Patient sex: M
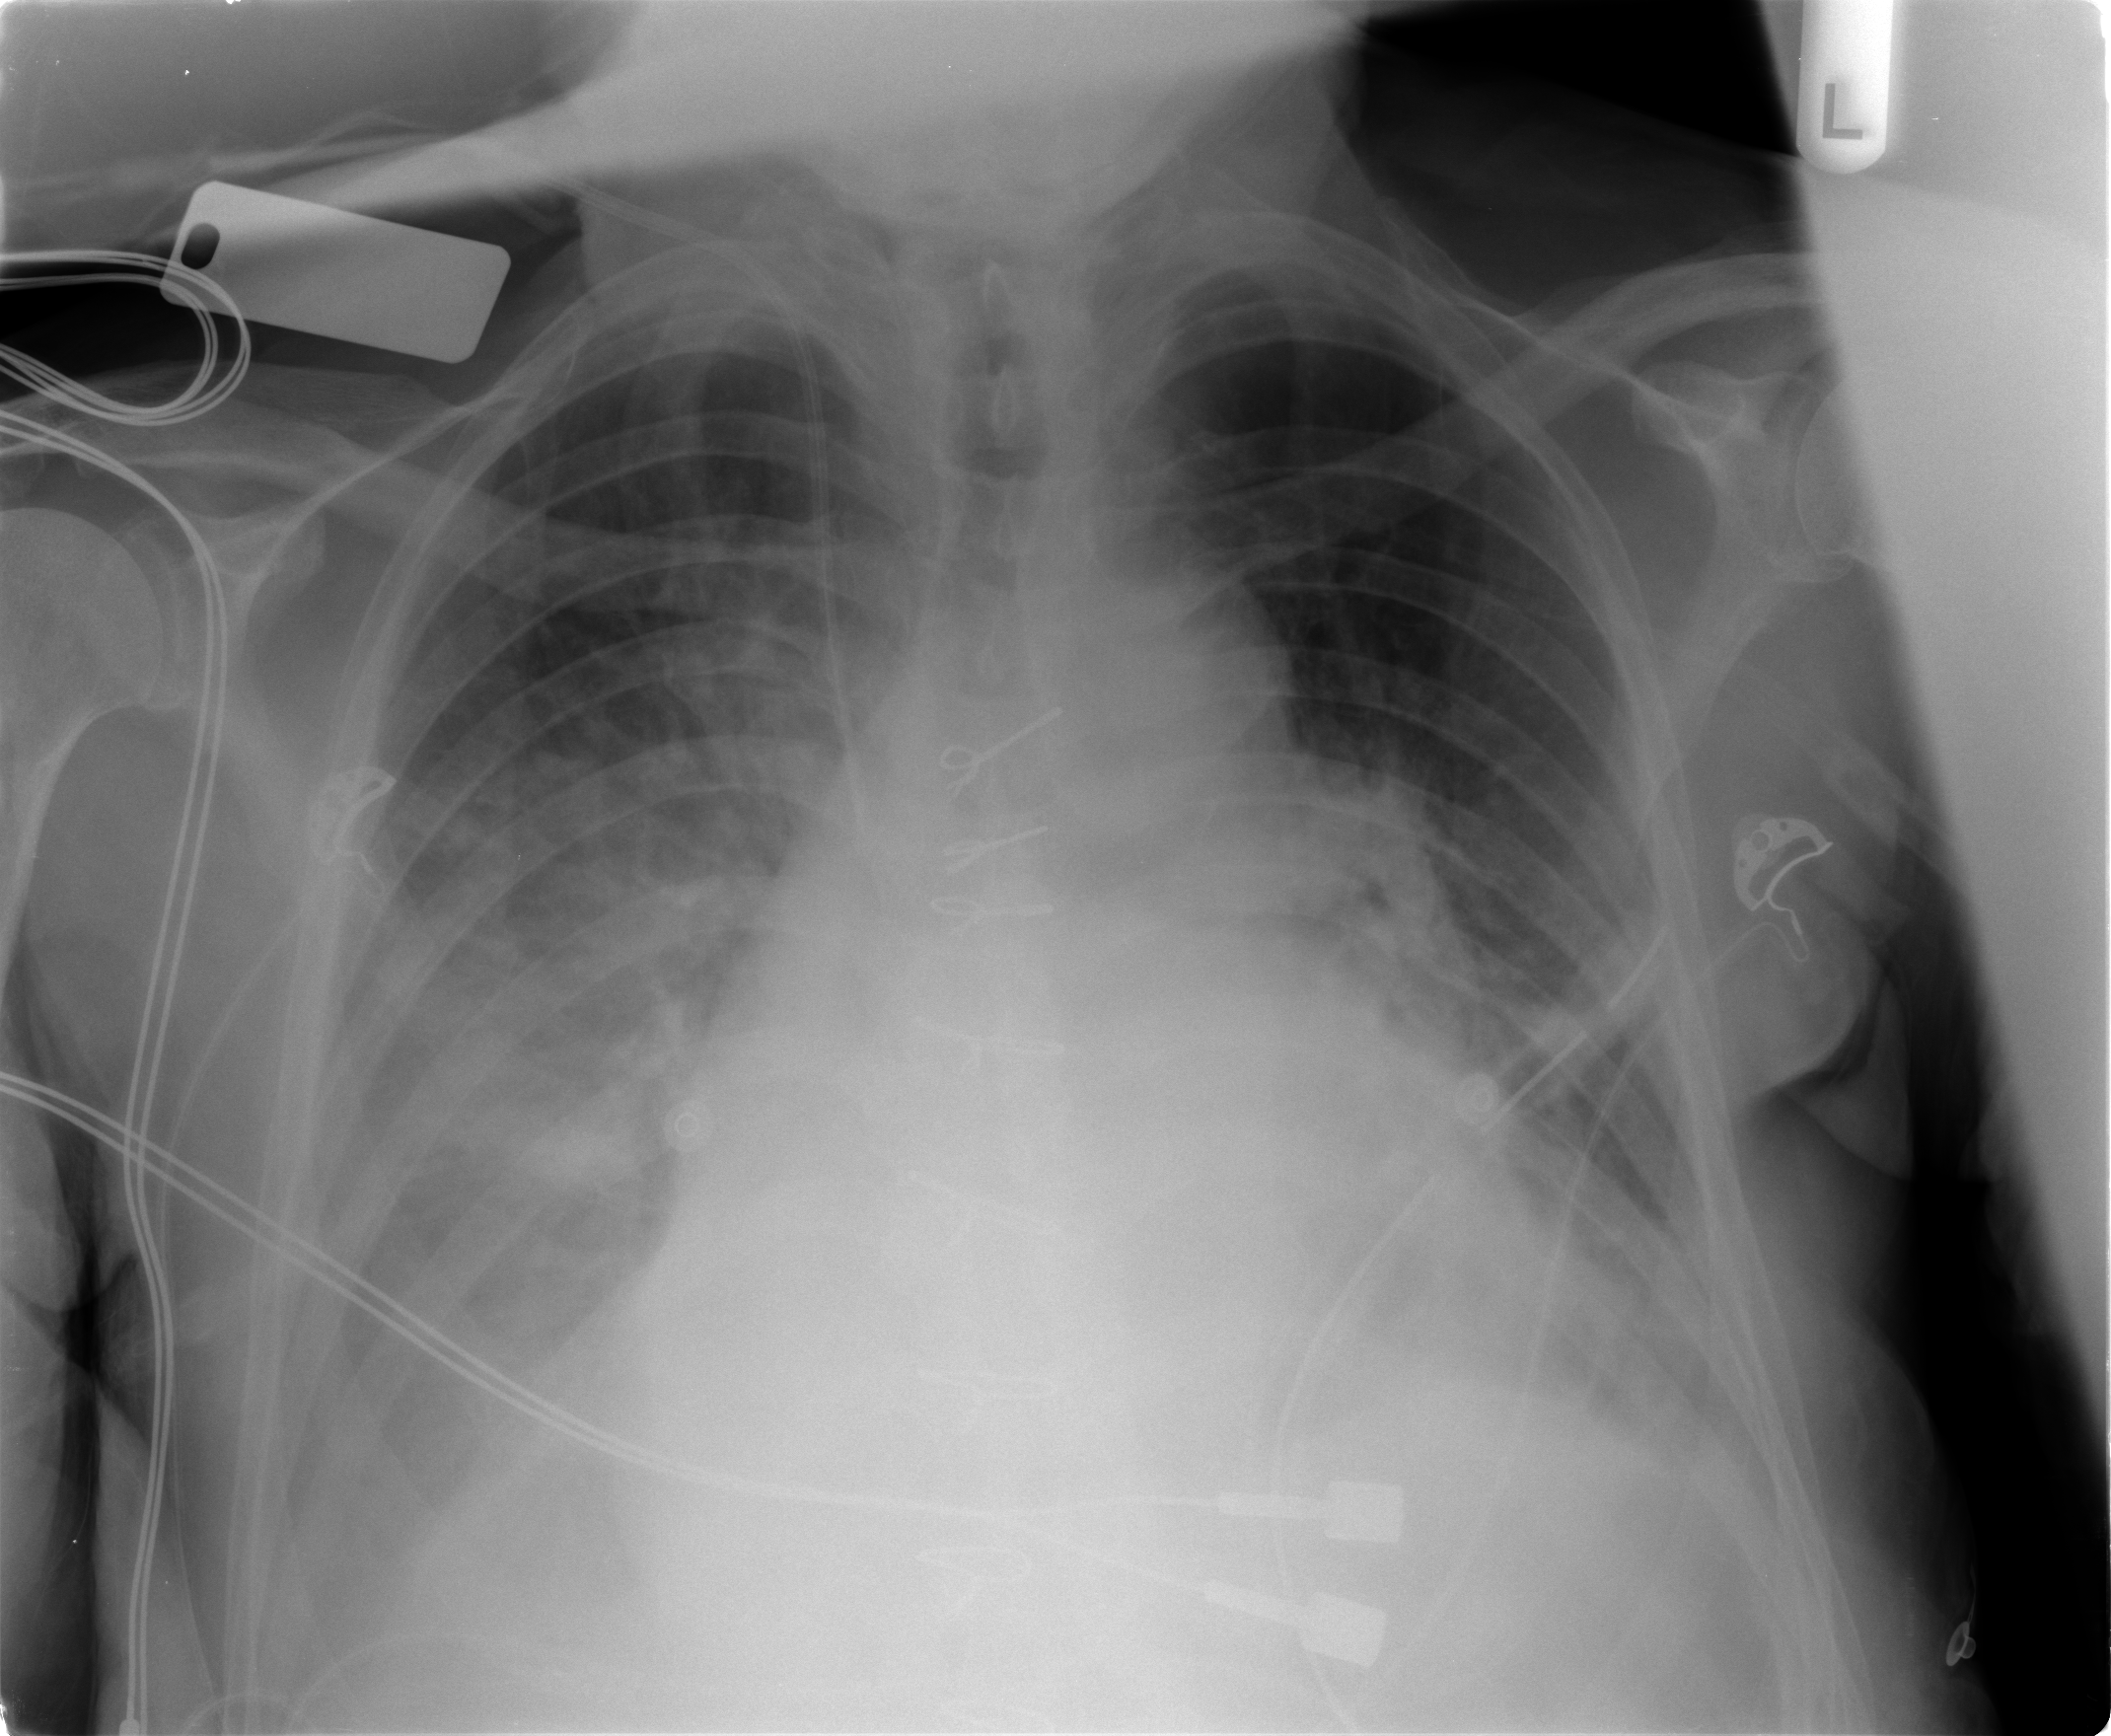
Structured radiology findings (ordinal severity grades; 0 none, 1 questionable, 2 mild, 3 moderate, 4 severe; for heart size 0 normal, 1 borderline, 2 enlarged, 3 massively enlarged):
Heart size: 3
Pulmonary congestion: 3
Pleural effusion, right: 2
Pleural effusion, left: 2
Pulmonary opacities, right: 2
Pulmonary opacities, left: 0
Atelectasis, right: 2
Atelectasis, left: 2